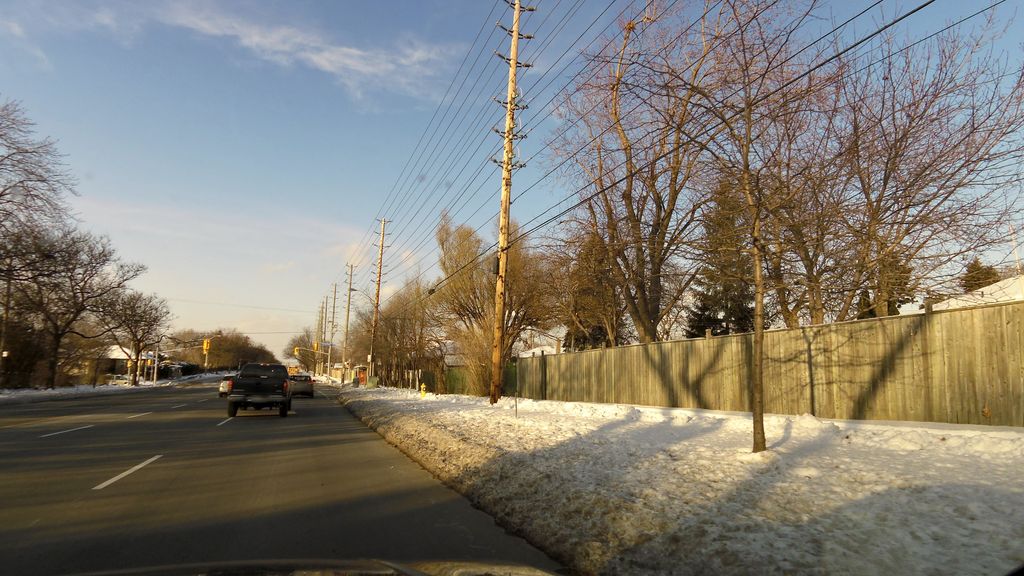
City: toronto